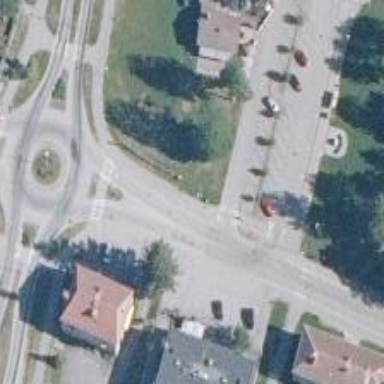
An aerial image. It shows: Zebra crossing on asphalt cycleway.